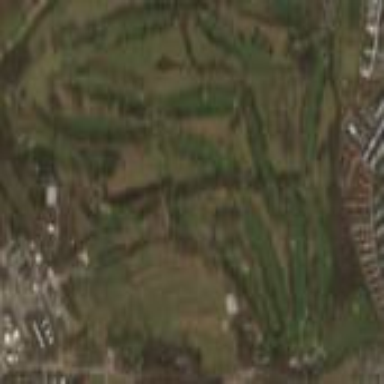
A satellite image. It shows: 18-hole golf course situated within leisure land.